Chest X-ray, PA view. Patient: 63 years old, sex M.
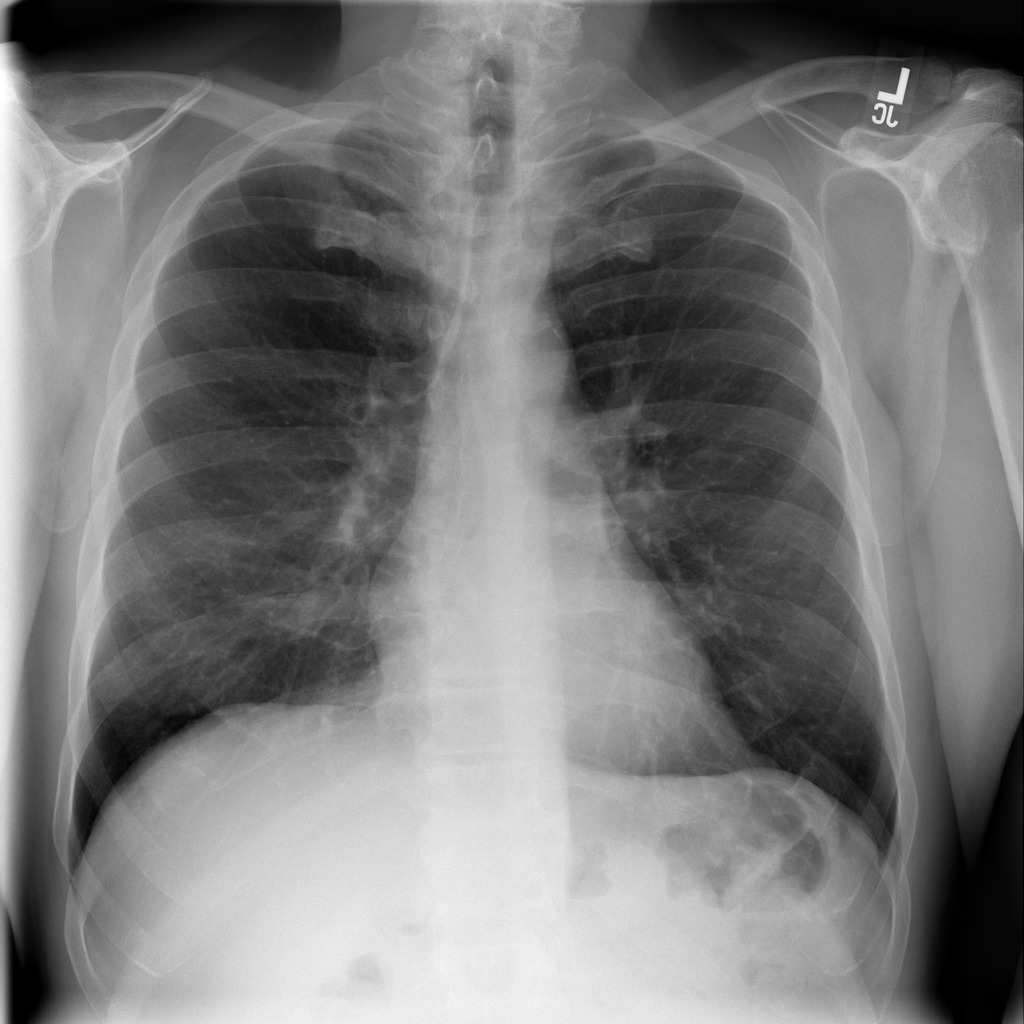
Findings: No Finding